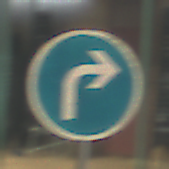
Verkehrszeichen: VorgeschriebeneFahrtrichtungRechts
Umgebung: Roofed, Special
Tageszeit: MorningAfternoon
Wetter: NotSpecified
Licht: Artificial
Jahreszeit: NotSpecified
Kontrast: MediumContrast